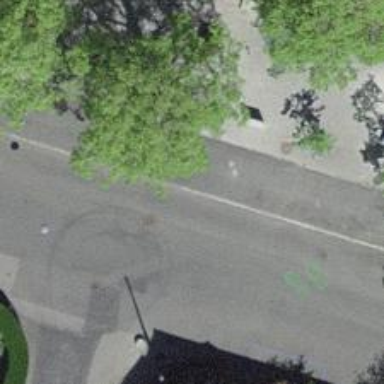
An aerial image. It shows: Regular kerb.